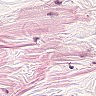
Metastatic tissue present: no